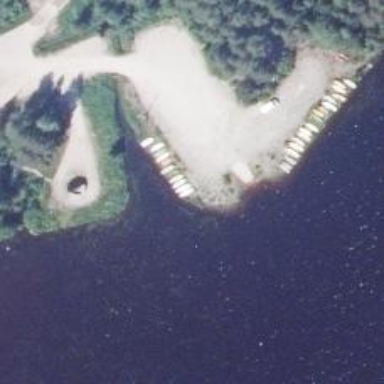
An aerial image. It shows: Slipway on leisure land.